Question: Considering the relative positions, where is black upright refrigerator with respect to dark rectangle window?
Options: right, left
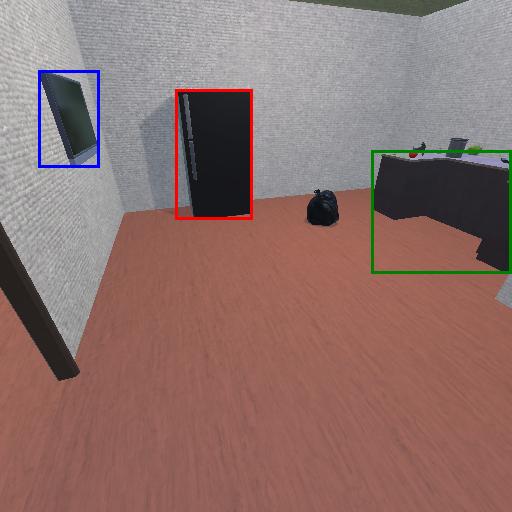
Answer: right